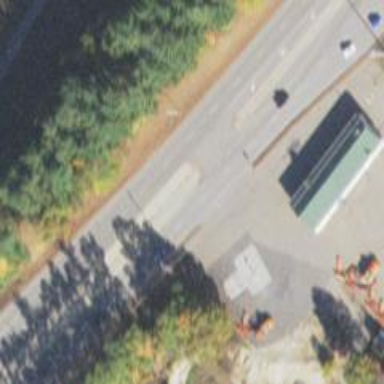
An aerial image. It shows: Secondary link road with asphalt surface.